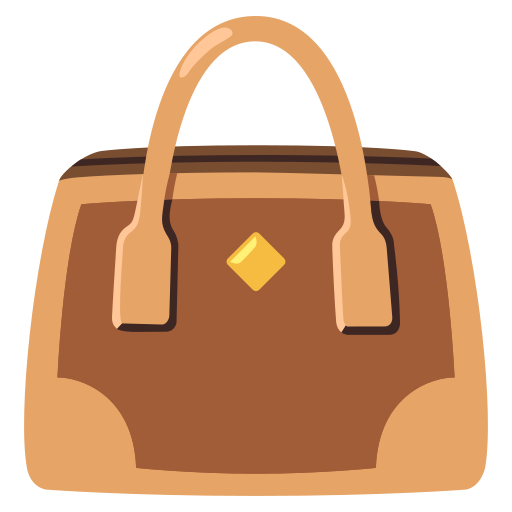
Emoji: 👜